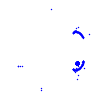
Particle: electron